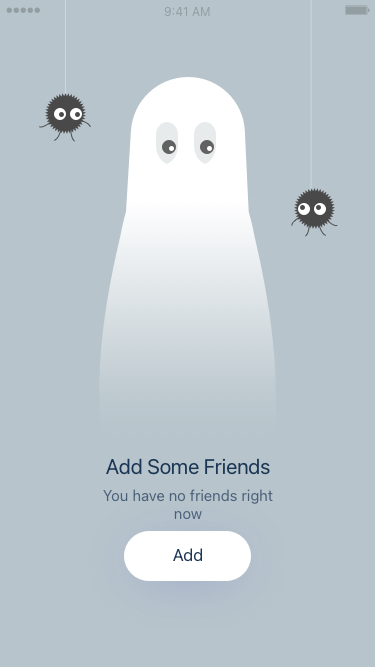
Text in this UI design:
You have no friends right now
Add Some Friends
Add